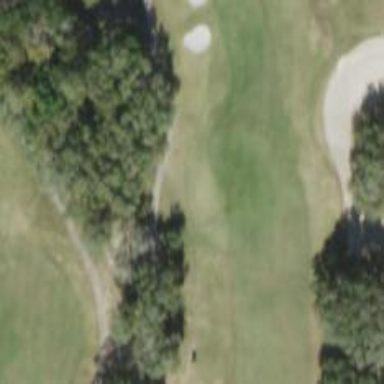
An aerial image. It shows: Service road used as golf cart path.